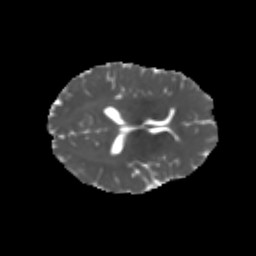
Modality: MD
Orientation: axial
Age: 23
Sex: male
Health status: healthy